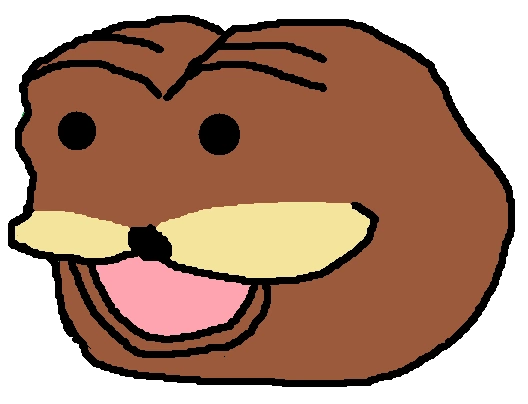
Label: 5_Animal